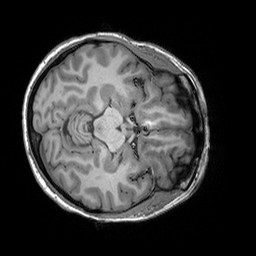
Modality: T1w
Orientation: axial
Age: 41
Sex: female
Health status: healthy
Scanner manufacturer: siemens
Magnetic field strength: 3 T
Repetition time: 2.3 s
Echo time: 0.00303 s